【题型】解答题　【知识点】解析几何　【难度】hard
已知椭圆 $\Gamma: \frac{x^2}{4} + \frac{y^2}{3} = 1$.

(1)求椭圆 $\Gamma$ 的离心率 $e$;

(2)设 $A_1, A_2$ 分别为 $\Gamma$ 的左、右顶点, $E$ 为椭圆 $\Gamma$ 上一点且在第一象限内, 若 $\overrightarrow{EA_1} \cdot \overrightarrow{EA_2} = -\frac{1}{2}$, 求点 $E$ 的坐标;

(3)设椭圆 $\Gamma$ 的右焦点为 $F$, 过点 $F$ 的直线与椭圆 $\Gamma$ 相交于 $P, Q$ 两点, 点 $Q$ 关于 $x$ 轴的对称点为 $Q'$, 且直线 $PQ'$ 不与 $x$ 轴平行.求证: 直线 $PQ'$ 过 $x$ 轴上的定点并求 $\triangle FPQ'$ 面积的最大值.
【解答】
【答案】(1) $\frac{1}{2}$

(2) $\left(\sqrt{2}, \frac{\sqrt{6}}{2}\right)$

(3)证明见解析, $\frac{3\sqrt{3}}{4}$

【知识点】求椭圆的离心率或离心率的取值范围、椭圆中三角形 (四边形) 的面积、数量积的坐标表示、椭圆中的直线过定点问题

【分析】(1) 由椭圆方程求出 $a, b, c$ 的值, 即可求解椭圆离心率;

(2) 设点 $E$ 的坐标为 $(x, y)$, 依题意列出方程组, 求解方程组即可求出点 $E$ 的坐标;

(3) 设直线 $PQ$ 的方程, 联立直线 $PQ$ 与椭圆方程, 表示出韦达定理, 再表示出直线 $PQ'$ 的方程, 令 $y=0$, 结合韦达定理可证明直线 $PQ'$ 过定点; 设出直线 $PQ'$ 的方程, 再联立直线 $PQ'$ 与椭圆方程, 结合韦达定理表示出 $\triangle FPQ'$ 的面积, 由基本不等式即可求解.

【详解】(1) 由椭圆方程可知 $a^2=4, b^2=3$ 则 $a=2$,

所以 $c^2=a^2-b^2=4-3=1$, 则 $c=1$, 所以椭圆 $\Gamma$ 的离心率 $e=\frac{c}{a}=\frac{1}{2}$.

(2) 由 (1) 可得 $A_1(-2,0), A_2(2,0)$, 设 $E(x,y), x>0, y>0$,

则 $\overrightarrow{EA_1}=(-2-x,-y), \overrightarrow{EA_2}=(2-x,-y)$, 因为 $\overrightarrow{EA_1} \cdot \overrightarrow{EA_2} = -\frac{1}{2}$,

则 $\begin{cases} \frac{x^2}{4} + \frac{y^2}{3} = 1 \\ (-2-x)(2-x)+y^2 = -\frac{1}{2} \end{cases}$, 解得 $\begin{cases} x=\sqrt{2} \\ y=\frac{\sqrt{6}}{2} \end{cases}$, 即点 $E$ 的坐标为 $\left(\sqrt{2}, \frac{\sqrt{6}}{2}\right)$.

(3)

由 (1) 可得 $F(1,0)$,

依题意直线 $PQ$ 的斜率不为 0, 则设直线 $PQ$ 的方程为 $x=my+1$,

联立 $\begin{cases} x=my+1 \\ 3x^2+4y^2=12 \end{cases}$, 消去 $x$ 得 $(3m^2+4)y^2+6my-9=0$,

由直线过点 $F$, 则 $\Delta>0$ 恒成立, 设 $P(x_1,y_1), Q(x_2,y_2)$, 则 $Q'(x_2,-y_2)$,

则 $y_1+y_2 = \frac{-6m}{3m^2+4}, y_1y_2 = \frac{-9}{3m^2+4}$,

因为 $k_{PQ'} = \frac{y_1+y_2}{x_1-x_2}$, 则直线 $PQ'$ 的方程为 $y-y_1 = \frac{y_1+y_2}{x_1-x_2}(x-x_1)$,

令 $y=0$, 则 $x=x_1 - \frac{y_1(x_1-x_2)}{y_1+y_2} = \frac{x_1y_1+x_1y_2-x_1y_1+x_2y_1}{y_1+y_2} = \frac{x_1y_2+x_2y_1}{y_1+y_2}$

$= \frac{(my_1+1)y_2+(my_2+1)y_1}{y_1+y_2} = \frac{2my_1y_2+(y_1+y_2)}{y_1+y_2} = \frac{2m\frac{-9}{3m^2+4} + \frac{-6m}{3m^2+4}}{\frac{-6m}{3m^2+4}} = 4$,

所以直线 $PQ'$ 过 $x$ 轴上的定点 (4,0).

因为直线 $PQ'$ 过定点 (4,0), 则设直线 $PQ'$ 的方程为 $x=ty+4$,

联立 $\begin{cases} x=ty+4 \\ 3x^2+4y^2=12 \end{cases}$, 消去 $x$ 得 $(3t^2+4)y^2+24ty+36=0$,

$\Delta=(24t)^2-4(3t^2+4) \times 36 > 0$, 即 $t^2 > 4$,

由韦达定理得 $y_1+(-y_2) = \frac{-24t}{3t^2+4}, -y_1y_2 = \frac{36}{3t^2+4}$,

则 $|PQ'| = \sqrt{1+t^2} \cdot |y_1-(-y_2)| = \sqrt{1+t^2} \cdot \sqrt{(y_1-y_2)^2+4y_1y_2}$

$= \sqrt{1+t^2} \cdot \sqrt{\left(\frac{-24t}{3t^2+4}\right)^2 + \frac{-144}{3t^2+4}} = 12\sqrt{1+t^2} \cdot \frac{\sqrt{t^2-4}}{3t^2+4}$,

点 $F$ 到直线 $PQ'$ 的距离 $d = \frac{|1-4|}{\sqrt{1+t^2}} = \frac{3}{\sqrt{1+t^2}}$,

所以 $S_{\triangle FPQ'} = \frac{1}{2}|PQ'| \cdot d = \frac{1}{2} \times 12\sqrt{1+t^2} \cdot \frac{\sqrt{t^2-4}}{3t^2+4} \cdot \frac{3}{\sqrt{1+t^2}} = \frac{18\sqrt{t^2-4}}{3t^2+4}$,

令 $\sqrt{t^2-4}=u$, 则 $t^2=u^2+4$,

所以 $S_{\triangle FPQ'} = \frac{18u}{3u^2+16} = \frac{18}{3u+\frac{16}{u}} \leq \frac{18}{2\sqrt{3u \cdot \frac{16}{u}}} = \frac{3\sqrt{3}}{4}$,

当且仅当 $3u = \frac{16}{u}$ 时, 即 $u^2 = \frac{16}{3}$ 时等号成立, 此时 $t^2 = \frac{28}{3} > 4$,

所以 $\triangle FPQ'$ 面积的最大值为 $\frac{3\sqrt{3}}{4}$.

【点睛】思路点睛:

设出直线 $PQ$ 的方程, 直曲联立, 利用韦达定理, 表示出直线 $PQ'$ 的方程, 得到直线 $PQ'$ 过 $x$ 轴上的定点,

再设出直线 $PQ'$ 的方程, 再直曲联立, 利用韦达定理表示出 $\triangle FPQ'$ 的面积, 由基本不等式即可求解.
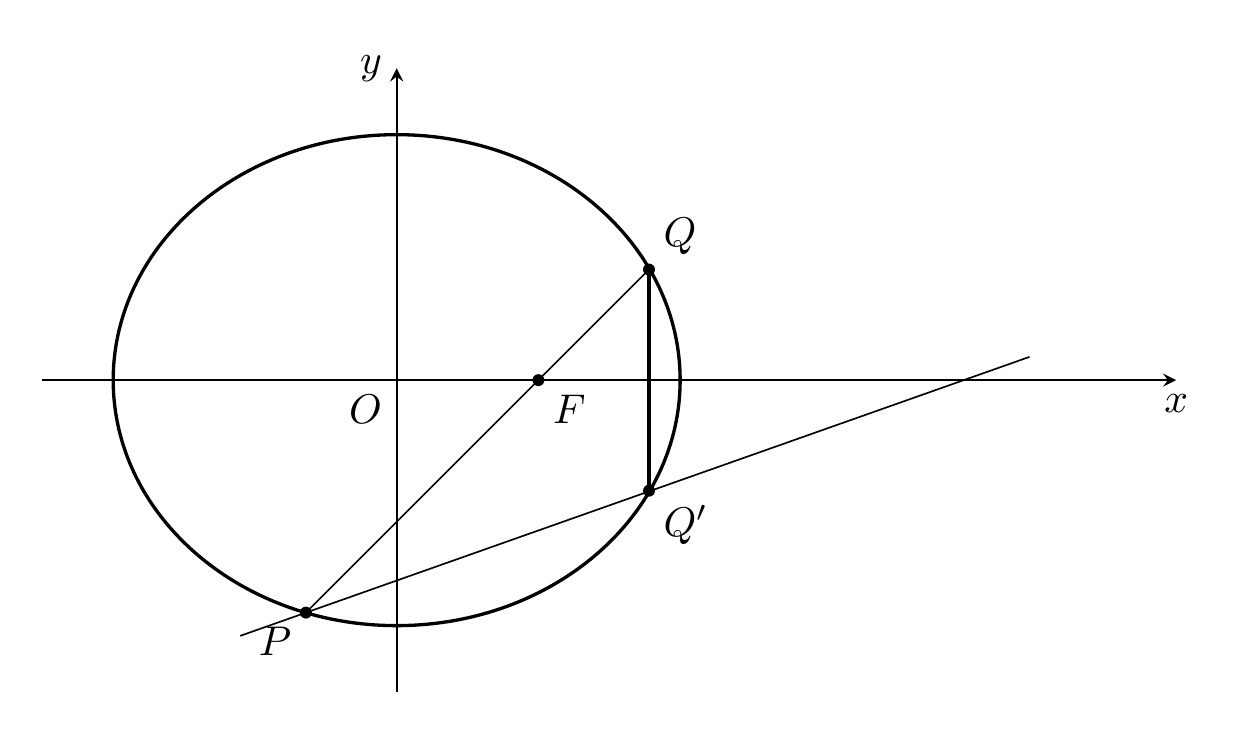